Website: home-depot
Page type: delivery-shipping
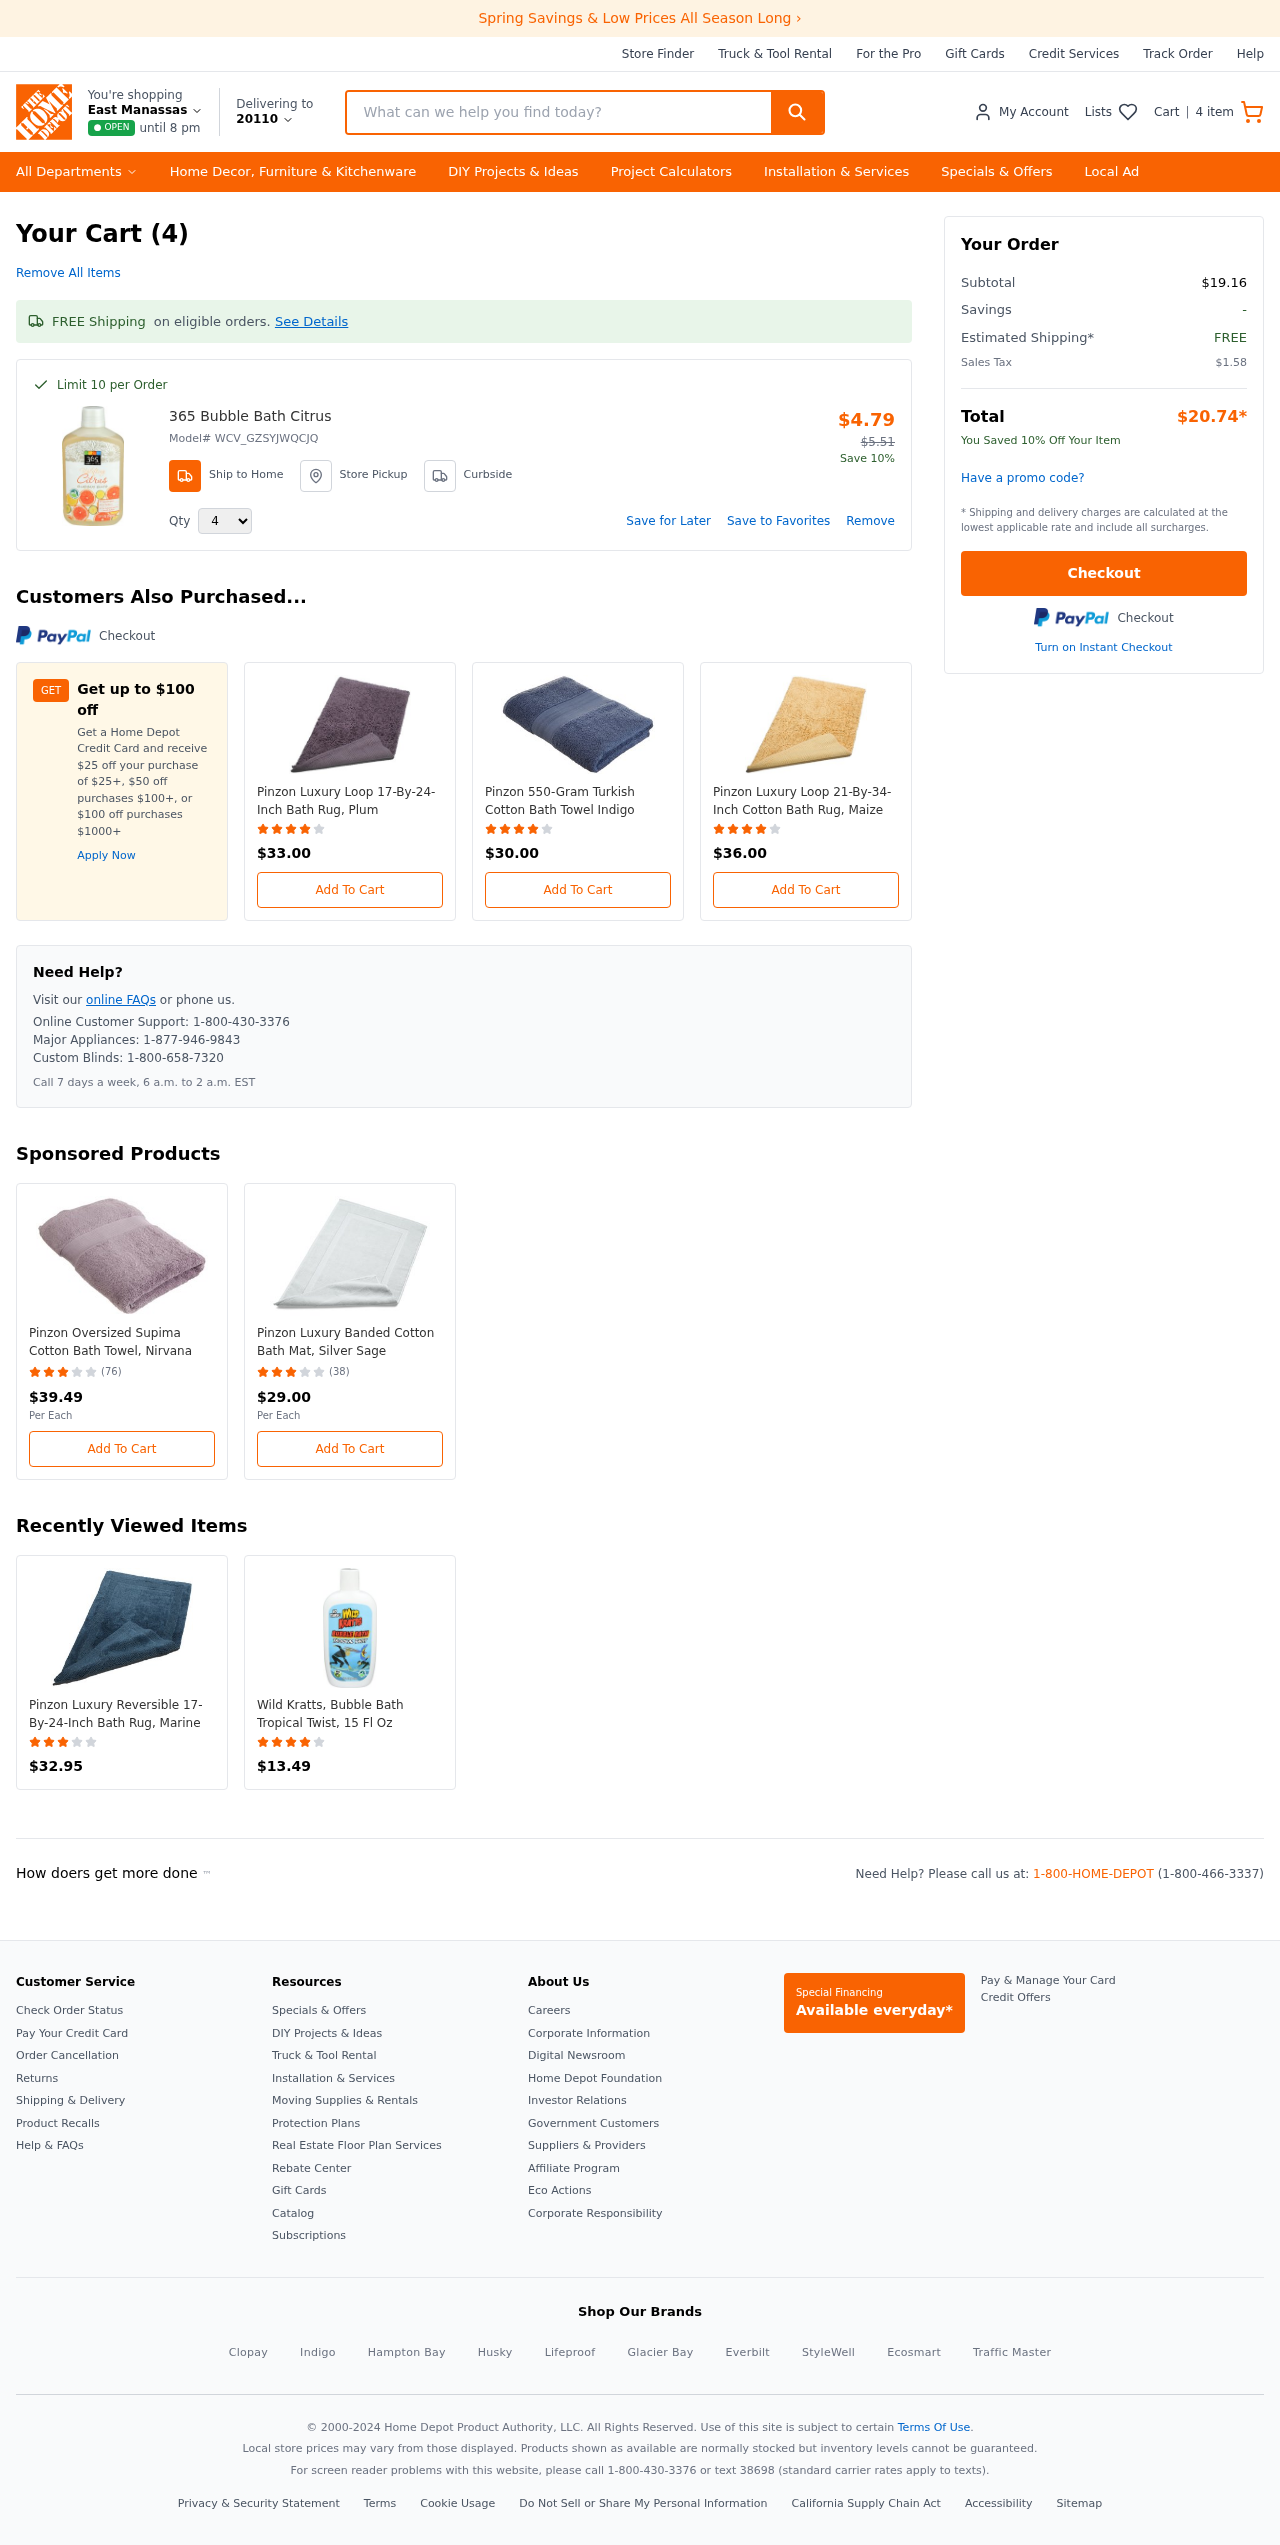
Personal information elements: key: PII_CITY_STATE
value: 20110
Product elements: key: PRODUCT1_NAME
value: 365 Bubble Bath Citrus
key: PRODUCT1_PRICE
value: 4.79
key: PRODUCT1_QUANTITY
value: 4
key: PRODUCT2_NAME
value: Pinzon Luxury Loop 17-By-24-Inch Bath Rug, Plum
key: PRODUCT2_PRICE
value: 33
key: PRODUCT2_RATING
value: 4.6
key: PRODUCT3_NAME
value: Pinzon 550-Gram Turkish Cotton Bath Towel Indigo
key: PRODUCT3_PRICE
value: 30
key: PRODUCT3_RATING
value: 4.5
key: PRODUCT4_NAME
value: Pinzon Luxury Loop 21-By-34-Inch Cotton Bath Rug, Maize
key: PRODUCT4_PRICE
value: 36
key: PRODUCT4_RATING
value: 4.6
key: PRODUCT5_NAME
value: Pinzon Oversized Supima Cotton Bath Towel, Nirvana
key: PRODUCT5_NUM_RATINGS
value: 76
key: PRODUCT5_PRICE
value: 39.49
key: PRODUCT5_RATING
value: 3.8
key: PRODUCT6_NAME
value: Pinzon Luxury Banded Cotton Bath Mat, Silver Sage
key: PRODUCT6_NUM_RATINGS
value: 38
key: PRODUCT6_PRICE
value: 29
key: PRODUCT6_RATING
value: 3.7
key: PRODUCT7_NAME
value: Pinzon Luxury Reversible 17-By-24-Inch Bath Rug, Marine
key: PRODUCT7_PRICE
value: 32.95
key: PRODUCT7_RATING
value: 3.6
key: PRODUCT8_NAME
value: Wild Kratts, Bubble Bath Tropical Twist, 15 Fl Oz
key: PRODUCT8_PRICE
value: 13.49
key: PRODUCT8_RATING
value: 4.7
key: PRODUCT1_MODEL_ID
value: WCV_GZSYJWQCJQ
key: PRODUCT1_ORIGINAL_PRICE
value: $5.51
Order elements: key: ORDER_NUM_ITEMS
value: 4
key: ORDER_NUM_ITEMS
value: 4 item
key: ORDER_SUBTOTAL
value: $19.16
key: ORDER_TAX
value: $1.58
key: ORDER_TOTAL
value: $20.74
Search elements: key: HEADER_SEARCH
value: What can we help you find today?